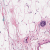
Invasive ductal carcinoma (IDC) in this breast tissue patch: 0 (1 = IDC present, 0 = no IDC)